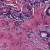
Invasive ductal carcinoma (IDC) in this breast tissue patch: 1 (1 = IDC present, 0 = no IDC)